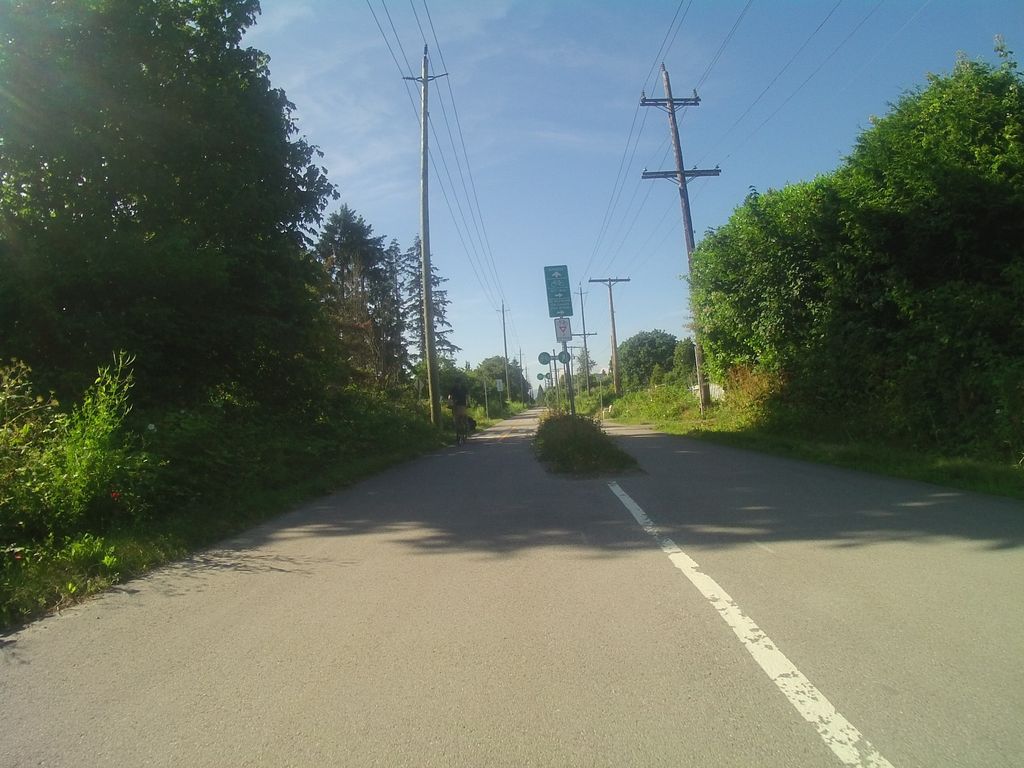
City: vancouver